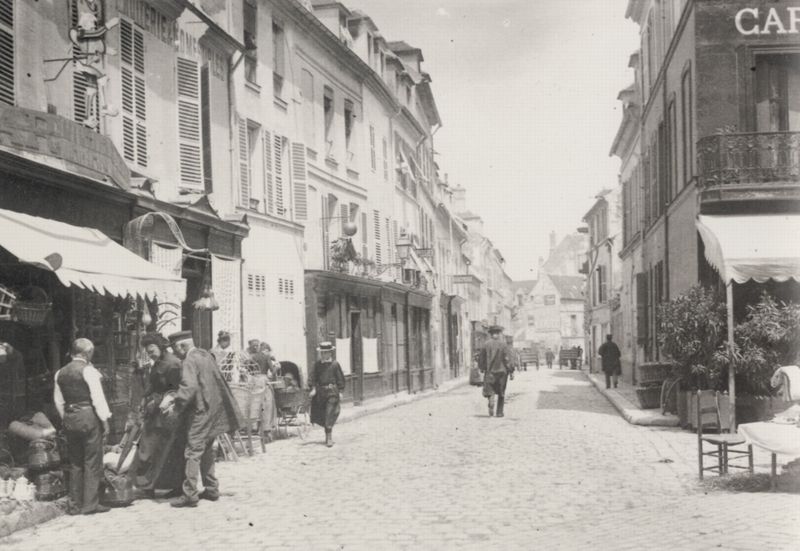
Titel: Straße in Mantes
Künstler: Francois Emile Zola
Schlagwörter: himmel, mann, schatten, weiß, frauen, grün, menschen, stadt, cafe, fenster, frankreich, frau, grau, hell, hut, hüte, kleid, kopfbedeckungen, laterne, licht, männer, paris, schwarz, strasse, stuhl, stühle, tisch, tische, gebäude, haus, weg, haube, hemd, lokal, mütze, mützen, steine, häuser, büsche, gehen, sonne, sträucher, sessel, händler, personen, pflanzen, fensterläden, handel, balkon, kopfbedeckung, terrasse, sommer, ansicht, fassade, fassaden, gasse, geschäft, passanten, pflaster, türen, körbe, giebel, spazieren, fußgänger, geschäfte, laden, läden, auto, essen, strohhut, gestreift, korb, geländer, sakko, weste, flucht, foto, fotografie, photographie, verkauf, bürgersteig, restaurant, schwarz-weiß, asphalt, fußgängerzone, pflastersteine, straßenszene, einkaufen, photo, sonnenschein, häuserfassade, kunden, kinderwagen, fotogarfie, zusammentreffen, käufer, markise, markisen, häuserflucht, belle epoque, markiese, cartier bresson, straßencafe, einkaufsstraße, korbwaren, pflster, trinekn, 2, 18 jahrhundert, markisese, 20 jahrhundert, 19 jahthunder